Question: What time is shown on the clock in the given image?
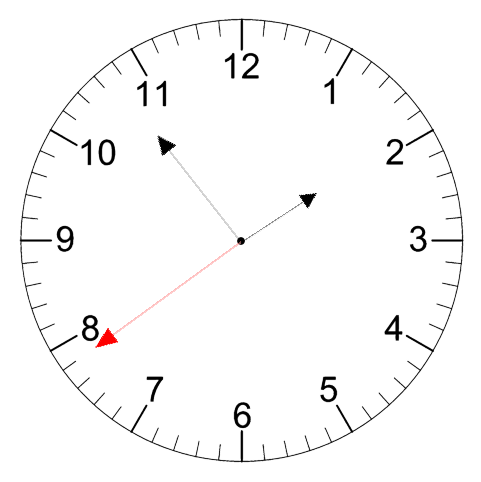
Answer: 01:53:39